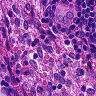
Metastatic tissue present: no